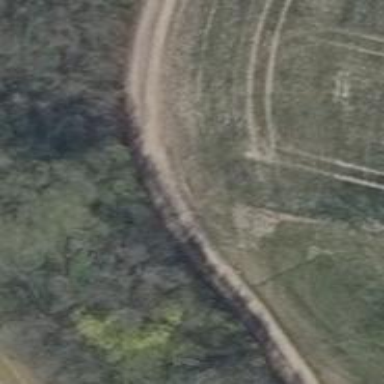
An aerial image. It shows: Ground track with grade 4 track type.